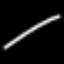
Label: line